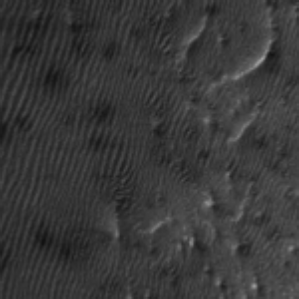
Label: frost